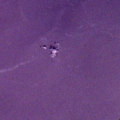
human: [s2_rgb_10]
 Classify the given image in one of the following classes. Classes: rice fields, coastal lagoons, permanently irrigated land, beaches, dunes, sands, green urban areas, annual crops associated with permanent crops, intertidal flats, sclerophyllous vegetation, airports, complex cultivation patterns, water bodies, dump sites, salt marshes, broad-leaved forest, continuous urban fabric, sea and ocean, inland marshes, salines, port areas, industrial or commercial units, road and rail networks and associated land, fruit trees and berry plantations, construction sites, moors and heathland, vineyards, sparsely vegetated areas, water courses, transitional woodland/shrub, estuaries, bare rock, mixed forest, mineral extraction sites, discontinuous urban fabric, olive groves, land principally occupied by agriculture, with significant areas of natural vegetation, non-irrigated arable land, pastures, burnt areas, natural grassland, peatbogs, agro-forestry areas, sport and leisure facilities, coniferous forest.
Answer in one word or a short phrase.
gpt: sea and ocean